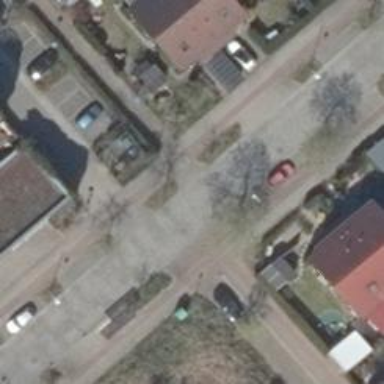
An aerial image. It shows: Footway.